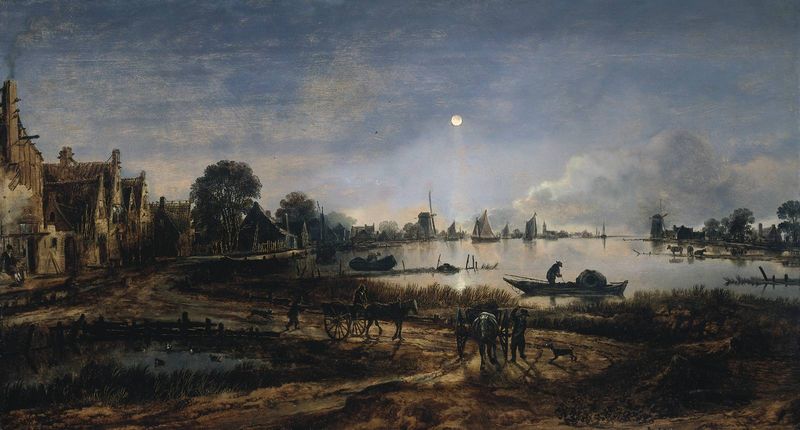
Titel: Flußansicht bei Mondlicht
Künstler: Aert van der Neer
Standort: Amsterdam
Institution: Rijksmuseum
Schlagwörter: baum, blau, dunkel, gemälde, himmel, meer, schatten, wasser, weiß, wolken, bäume, fluss, grün, landschaft, menschen, ocker, see, stadt, teich, ufer, abend, braun, licht, männer, nacht, schwarz, gras, hund, hunde, tiere, weg, wolke, zaun, beige, malerei, holland, niederlande, öl, bach, dämmerung, erde, horizont, häuser, mühle, mühlen, natur, windmühle, büsche, sonne, sträucher, wege, boot, boote, kahn, karren, pferd, pferde, reiter, räder, windmühlen, nachthimmel, erdig, schiff, schiffe, segel, ruhe, fassade, fassaden, fischer, segelschiff, arbeiten, furchen, laufen, lehm, spuren, transport, dorf, dächer, giebel, hütten, enten, einspänner, kutsche, kutschen, laden, speichen, wagen, böschung, steg, ausleger, ruderboot, mondlicht, bucht, segelboote, wei, village, mond, wasservögel, maison, lac, tümpel, fachwerk, landwirtschaft, bateaux, arbre, soleil, paysage, peinture, bau, cheval, aert van der neer, anlegestelle, bellen, chevaux, lune, nuit, paysan, reuse, van der neer, wasservogel, paysans, campagne, maisons, voile, pferdewagen, seegel, botte, nuage, gens, barques, barque, charette, moulin, travailleurs, bâteau, pêcheur, moulin à vent, chebval